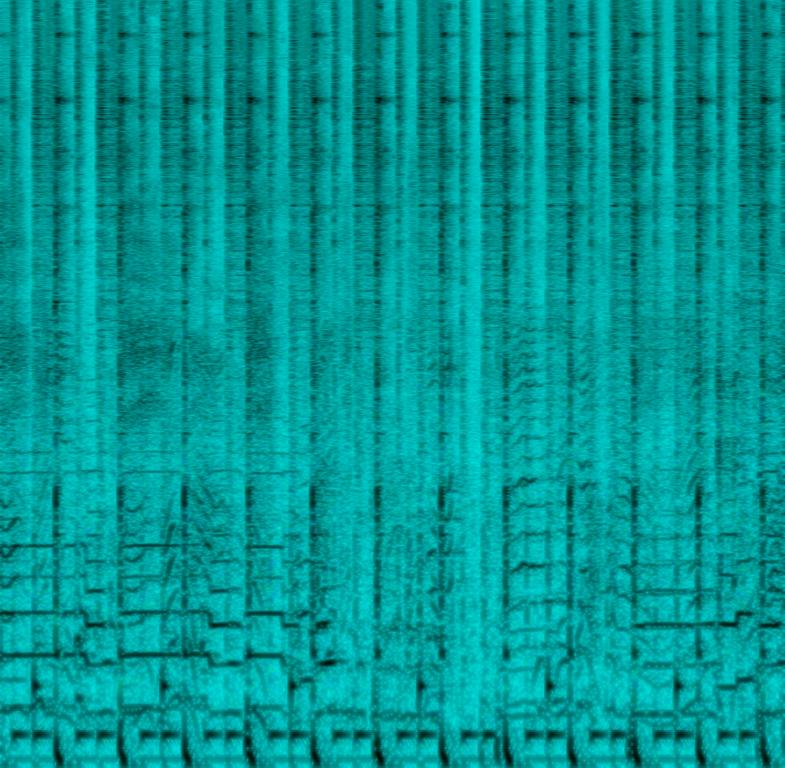
The low quality recording features a traditional song that consists of a flat male vocal singing over shimmering hi hats, strings melody and wooden percussion, while a male vocal is mocking them. It sounds groovy, funny and it gives off happy vibes.